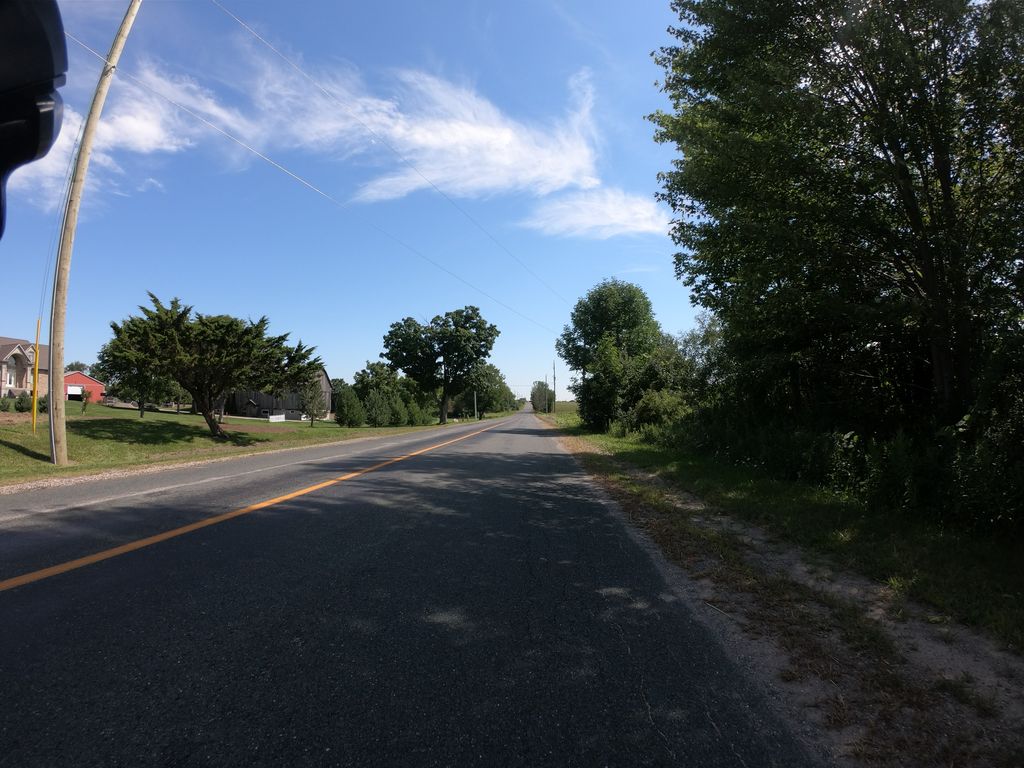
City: kitchener-waterloo